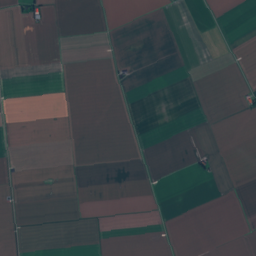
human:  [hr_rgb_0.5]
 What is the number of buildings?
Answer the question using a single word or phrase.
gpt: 12

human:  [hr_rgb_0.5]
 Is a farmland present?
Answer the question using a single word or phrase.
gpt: yes

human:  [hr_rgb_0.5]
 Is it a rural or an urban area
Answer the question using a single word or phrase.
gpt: rural

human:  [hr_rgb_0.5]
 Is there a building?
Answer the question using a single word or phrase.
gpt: yes

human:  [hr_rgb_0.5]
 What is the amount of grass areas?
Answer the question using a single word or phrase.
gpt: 18

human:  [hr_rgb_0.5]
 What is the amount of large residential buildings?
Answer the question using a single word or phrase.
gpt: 0

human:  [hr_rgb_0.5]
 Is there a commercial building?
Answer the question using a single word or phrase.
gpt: yes

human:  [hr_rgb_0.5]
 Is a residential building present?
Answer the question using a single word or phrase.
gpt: yes

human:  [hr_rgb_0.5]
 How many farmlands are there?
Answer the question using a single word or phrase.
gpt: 16

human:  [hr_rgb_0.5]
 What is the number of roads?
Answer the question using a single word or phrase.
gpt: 23

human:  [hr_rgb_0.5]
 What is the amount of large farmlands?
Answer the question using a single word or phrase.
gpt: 16

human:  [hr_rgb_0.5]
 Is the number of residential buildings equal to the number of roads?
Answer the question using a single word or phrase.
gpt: no

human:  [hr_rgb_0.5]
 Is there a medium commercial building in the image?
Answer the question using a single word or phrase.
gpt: yes

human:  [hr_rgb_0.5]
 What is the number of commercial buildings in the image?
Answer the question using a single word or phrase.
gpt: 2

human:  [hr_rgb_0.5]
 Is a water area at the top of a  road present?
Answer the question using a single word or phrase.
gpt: yes

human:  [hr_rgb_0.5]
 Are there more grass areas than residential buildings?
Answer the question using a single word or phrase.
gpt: yes

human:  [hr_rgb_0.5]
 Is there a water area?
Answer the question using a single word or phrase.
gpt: yes

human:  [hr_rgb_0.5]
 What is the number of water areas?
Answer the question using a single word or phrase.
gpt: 2

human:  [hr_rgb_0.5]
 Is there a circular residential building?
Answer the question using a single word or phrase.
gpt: no

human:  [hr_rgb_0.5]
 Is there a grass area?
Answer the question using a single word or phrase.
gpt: yes

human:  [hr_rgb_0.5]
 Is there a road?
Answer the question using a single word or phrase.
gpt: yes

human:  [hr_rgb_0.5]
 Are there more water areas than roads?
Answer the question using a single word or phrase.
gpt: no

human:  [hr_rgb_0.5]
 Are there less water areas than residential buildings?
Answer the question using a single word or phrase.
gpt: yes

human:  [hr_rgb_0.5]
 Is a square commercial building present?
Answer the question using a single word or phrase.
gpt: no

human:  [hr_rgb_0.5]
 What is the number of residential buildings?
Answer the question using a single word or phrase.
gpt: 10

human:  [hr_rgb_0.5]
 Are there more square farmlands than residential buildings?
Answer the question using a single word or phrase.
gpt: no

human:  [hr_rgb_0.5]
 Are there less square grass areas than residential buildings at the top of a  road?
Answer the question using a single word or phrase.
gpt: yes

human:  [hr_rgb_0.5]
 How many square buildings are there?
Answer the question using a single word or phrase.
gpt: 0

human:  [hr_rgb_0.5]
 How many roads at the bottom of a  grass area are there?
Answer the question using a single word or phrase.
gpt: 19

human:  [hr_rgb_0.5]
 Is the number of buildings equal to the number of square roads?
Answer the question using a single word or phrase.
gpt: no

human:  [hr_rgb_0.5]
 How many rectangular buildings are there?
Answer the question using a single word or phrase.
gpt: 6

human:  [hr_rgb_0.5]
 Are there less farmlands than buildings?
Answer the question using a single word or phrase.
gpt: no

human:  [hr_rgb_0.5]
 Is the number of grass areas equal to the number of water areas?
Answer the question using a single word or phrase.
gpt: no

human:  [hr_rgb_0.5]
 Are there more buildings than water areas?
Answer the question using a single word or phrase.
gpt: yes

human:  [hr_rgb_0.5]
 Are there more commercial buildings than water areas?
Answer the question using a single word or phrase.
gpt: no

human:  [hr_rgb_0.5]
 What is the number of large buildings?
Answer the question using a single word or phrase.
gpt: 0

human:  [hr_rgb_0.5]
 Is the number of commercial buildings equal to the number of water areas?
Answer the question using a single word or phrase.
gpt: yes

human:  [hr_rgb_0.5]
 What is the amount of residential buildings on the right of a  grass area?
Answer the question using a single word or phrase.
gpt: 10

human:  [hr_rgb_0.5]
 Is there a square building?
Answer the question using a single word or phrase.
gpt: no

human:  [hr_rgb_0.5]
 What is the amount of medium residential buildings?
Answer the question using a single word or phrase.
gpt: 3

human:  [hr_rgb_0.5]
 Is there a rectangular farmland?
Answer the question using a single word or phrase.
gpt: no

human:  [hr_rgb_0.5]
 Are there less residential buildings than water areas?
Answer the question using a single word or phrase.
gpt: no

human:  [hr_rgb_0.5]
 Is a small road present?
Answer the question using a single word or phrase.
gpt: yes

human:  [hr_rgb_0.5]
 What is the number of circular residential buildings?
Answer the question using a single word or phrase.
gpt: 0

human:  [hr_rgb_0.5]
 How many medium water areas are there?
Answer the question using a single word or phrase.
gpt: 0

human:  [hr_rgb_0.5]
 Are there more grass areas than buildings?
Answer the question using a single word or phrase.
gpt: yes

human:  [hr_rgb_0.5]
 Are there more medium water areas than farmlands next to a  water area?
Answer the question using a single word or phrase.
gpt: no

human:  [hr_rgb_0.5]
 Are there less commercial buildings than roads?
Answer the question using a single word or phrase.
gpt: yes

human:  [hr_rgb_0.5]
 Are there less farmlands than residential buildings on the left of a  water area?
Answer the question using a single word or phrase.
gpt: no

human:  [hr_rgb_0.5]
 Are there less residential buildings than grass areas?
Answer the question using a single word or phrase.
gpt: yes

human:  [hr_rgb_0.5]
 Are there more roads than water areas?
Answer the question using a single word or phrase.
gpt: yes

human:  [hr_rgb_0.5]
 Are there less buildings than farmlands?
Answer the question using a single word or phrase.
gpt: yes

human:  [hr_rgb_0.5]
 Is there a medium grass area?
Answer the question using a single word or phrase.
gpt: yes

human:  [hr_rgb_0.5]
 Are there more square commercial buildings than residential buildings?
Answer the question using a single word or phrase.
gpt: no

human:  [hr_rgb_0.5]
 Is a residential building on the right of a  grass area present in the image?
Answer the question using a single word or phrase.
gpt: yes

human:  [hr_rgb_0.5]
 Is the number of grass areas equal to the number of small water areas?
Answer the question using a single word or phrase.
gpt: no

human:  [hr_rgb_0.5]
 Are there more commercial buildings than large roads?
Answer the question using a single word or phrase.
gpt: yes

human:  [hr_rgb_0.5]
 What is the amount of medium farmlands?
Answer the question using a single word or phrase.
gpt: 0

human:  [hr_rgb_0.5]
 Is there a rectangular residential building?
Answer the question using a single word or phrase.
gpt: yes

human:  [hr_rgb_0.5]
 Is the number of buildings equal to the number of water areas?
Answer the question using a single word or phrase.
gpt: no

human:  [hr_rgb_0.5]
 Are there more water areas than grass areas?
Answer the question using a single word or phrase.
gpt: no

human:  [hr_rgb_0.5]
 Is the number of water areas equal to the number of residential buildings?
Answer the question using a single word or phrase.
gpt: no

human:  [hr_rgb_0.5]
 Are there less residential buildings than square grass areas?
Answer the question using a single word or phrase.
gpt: no

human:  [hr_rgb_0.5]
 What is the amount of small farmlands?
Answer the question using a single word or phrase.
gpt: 0